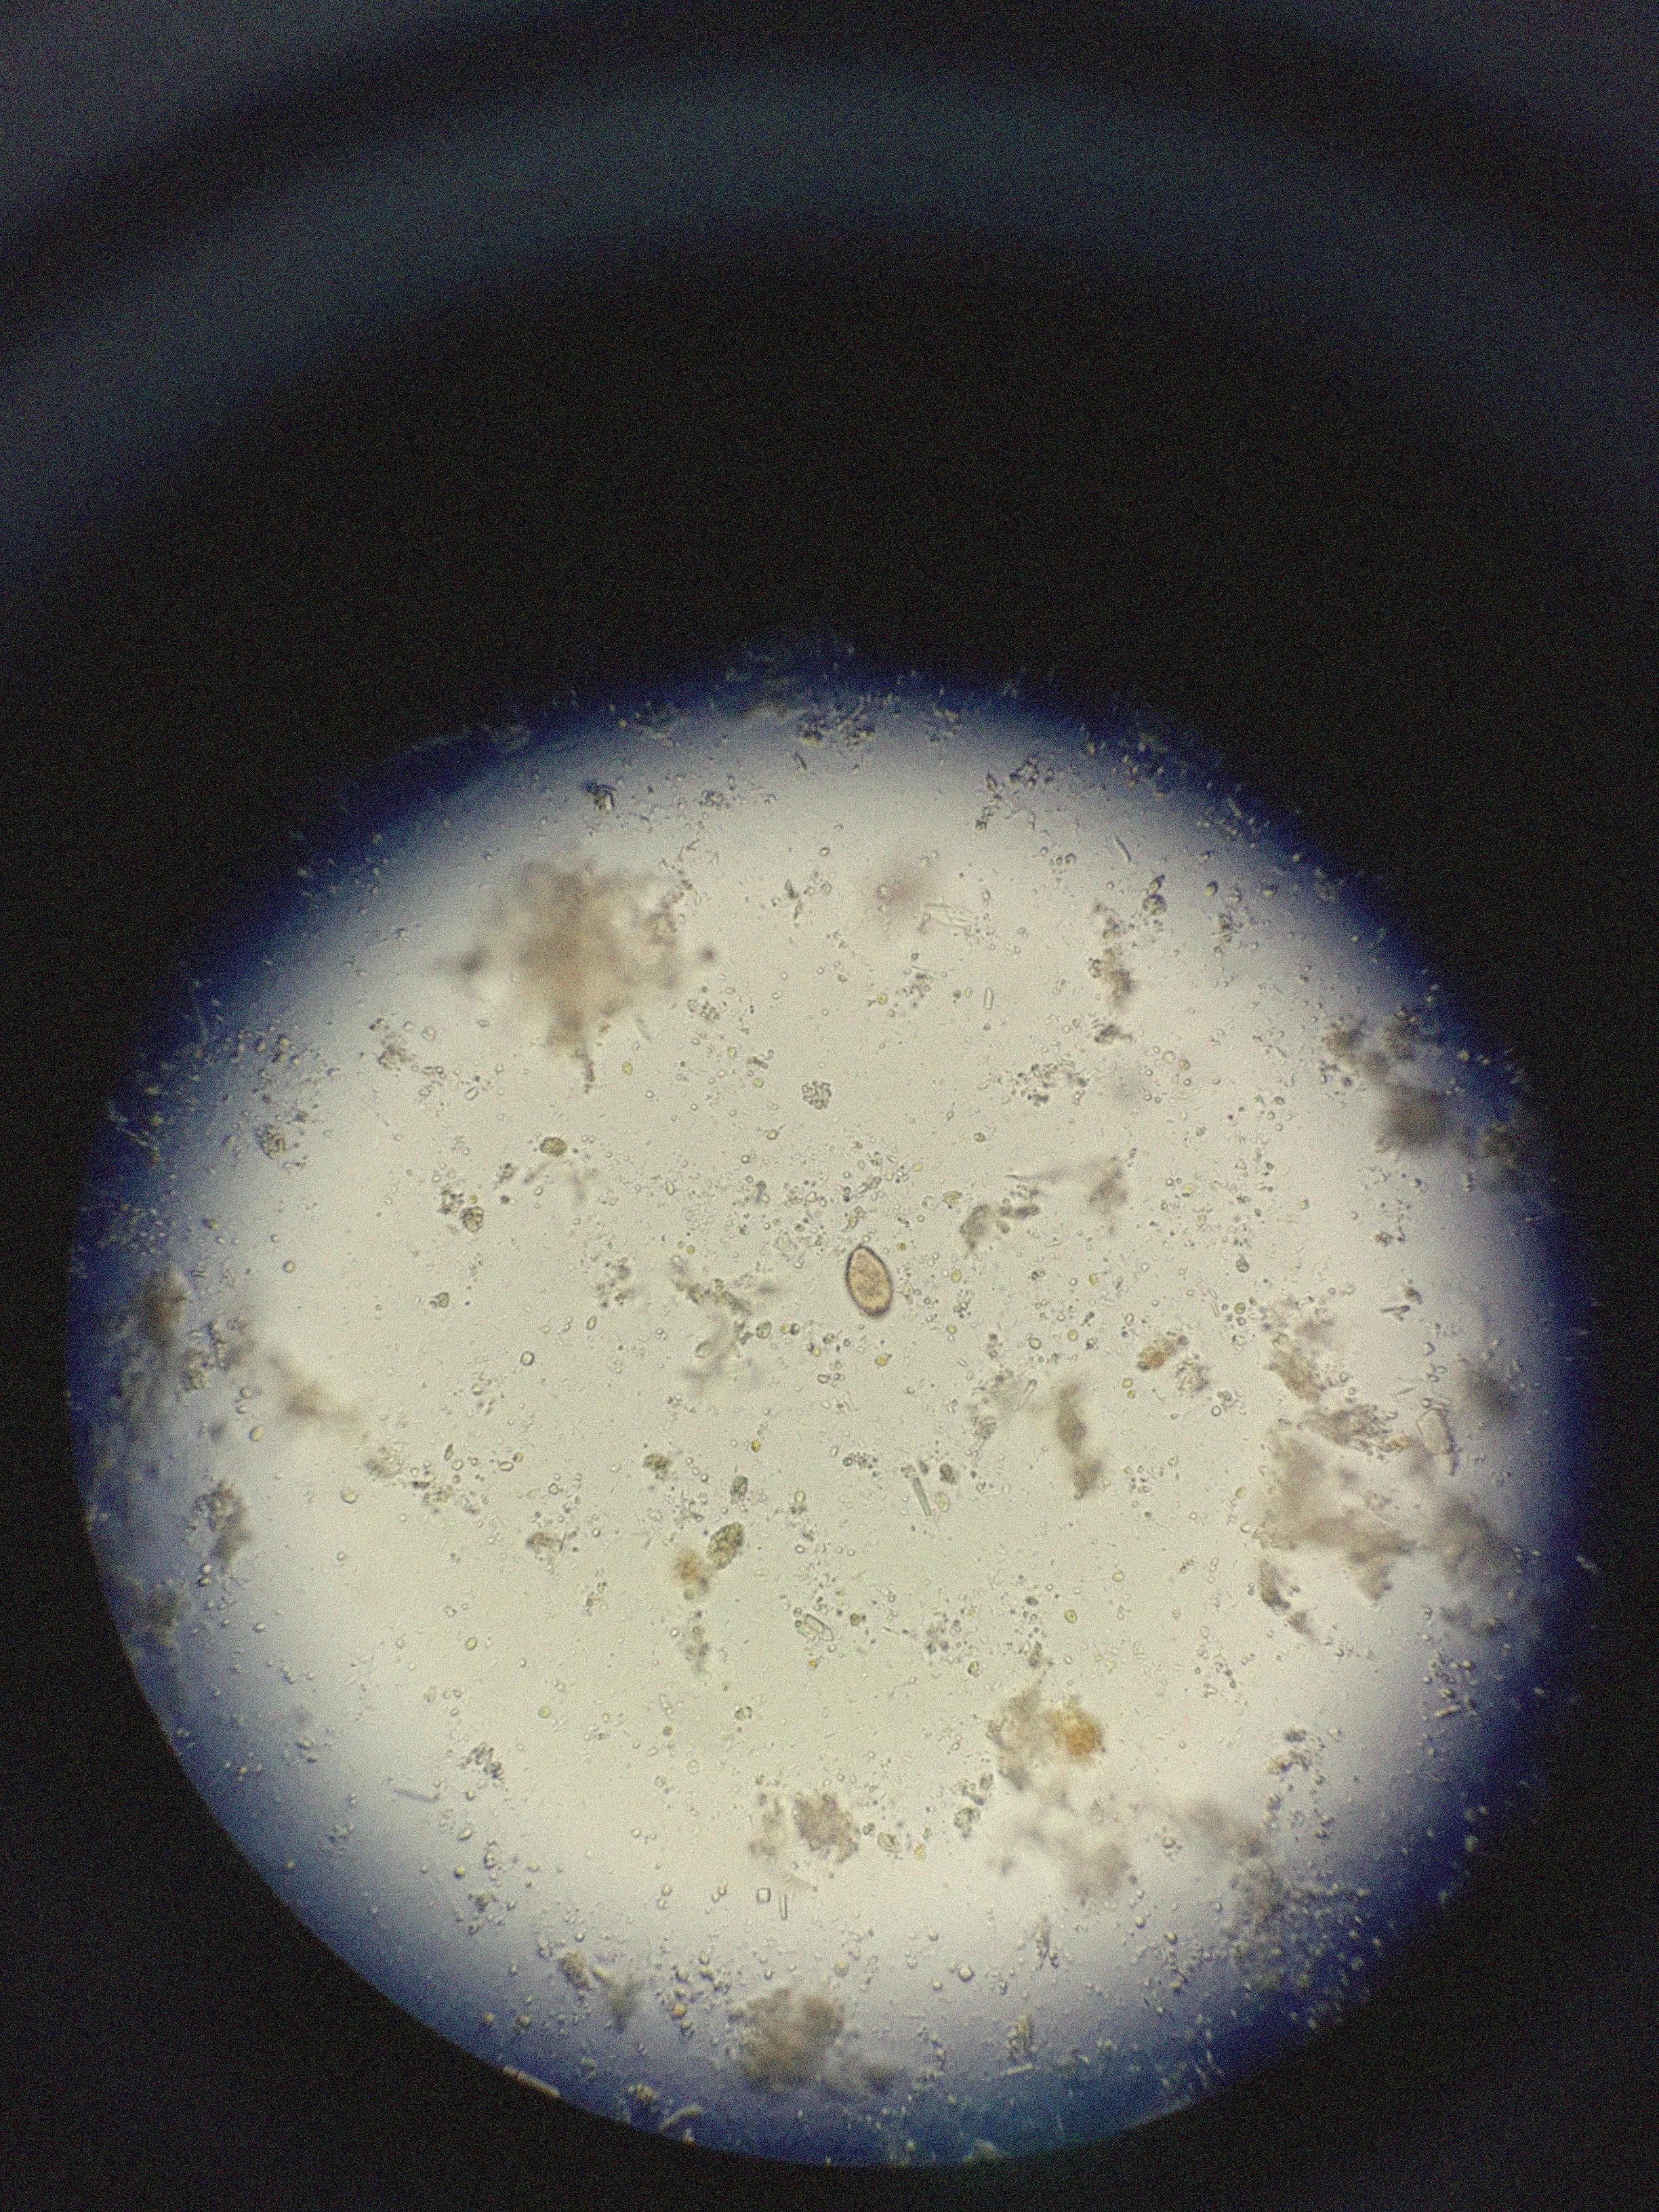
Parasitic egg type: Opisthorchis viverrine